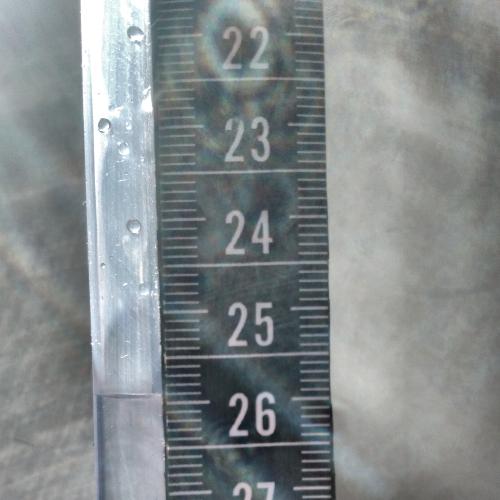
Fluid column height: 25.9 cm